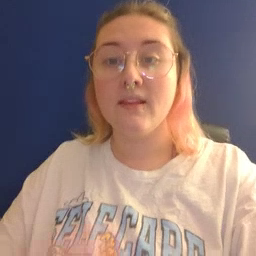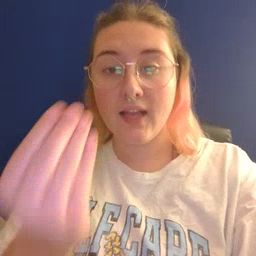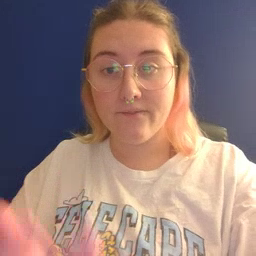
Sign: give